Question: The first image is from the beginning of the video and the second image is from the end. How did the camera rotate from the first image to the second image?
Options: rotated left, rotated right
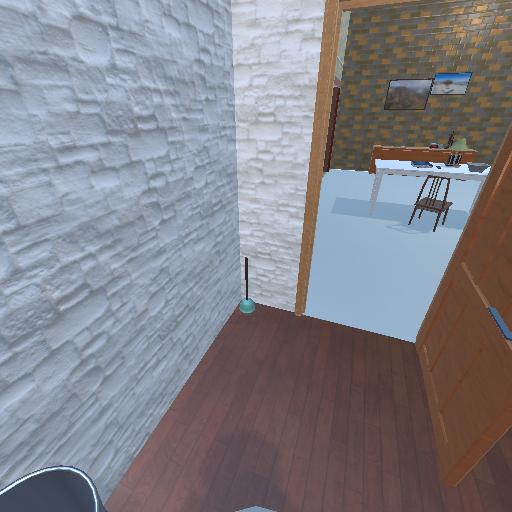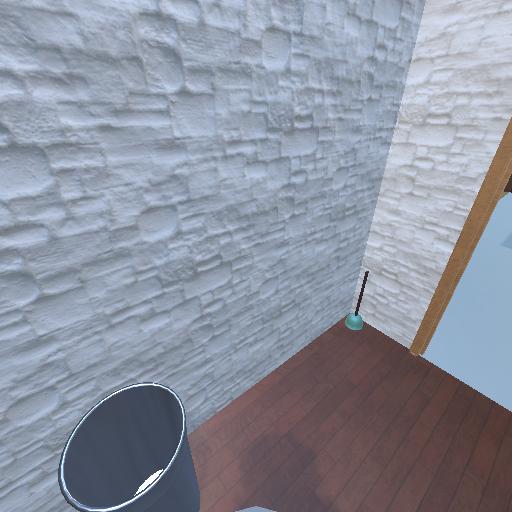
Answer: rotated left